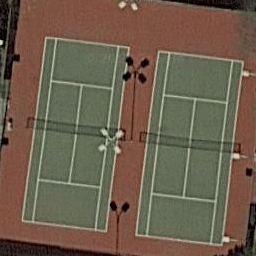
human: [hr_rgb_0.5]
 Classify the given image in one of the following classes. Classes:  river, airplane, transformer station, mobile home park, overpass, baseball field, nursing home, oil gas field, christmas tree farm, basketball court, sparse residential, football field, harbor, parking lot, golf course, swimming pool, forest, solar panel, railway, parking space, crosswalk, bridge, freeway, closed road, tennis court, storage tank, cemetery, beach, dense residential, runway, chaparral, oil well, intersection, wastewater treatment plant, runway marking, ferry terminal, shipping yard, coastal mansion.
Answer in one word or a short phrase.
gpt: tennis court